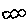
Label: cloud